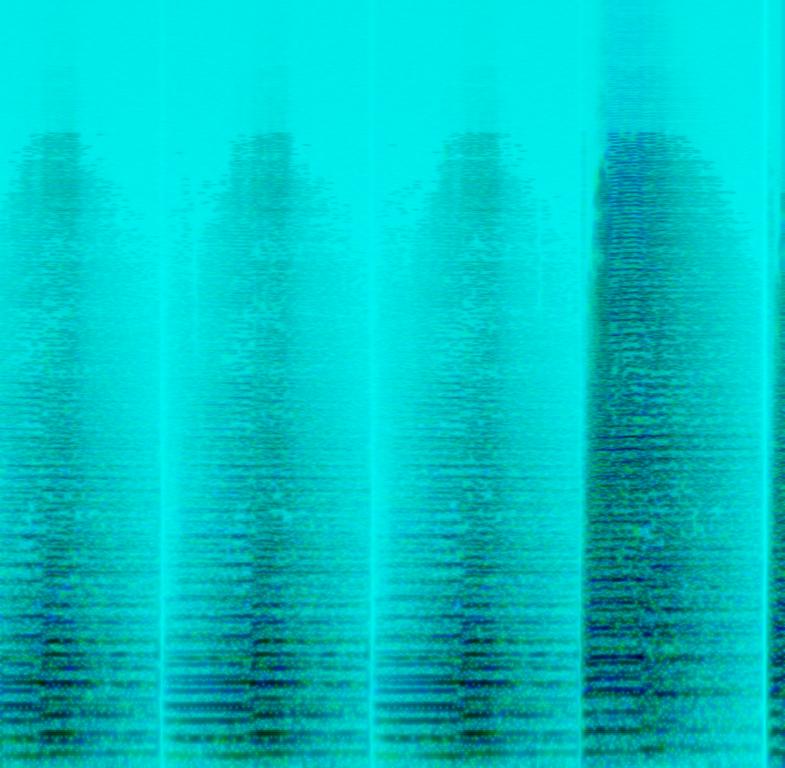
The song is an instrumental. The tempo is medium with various horns like trumpets, trombones and tubas playing blaring lots in harmony. The song is mysterious and ominous in nature. The song is a wildlife documentary soundtrack.